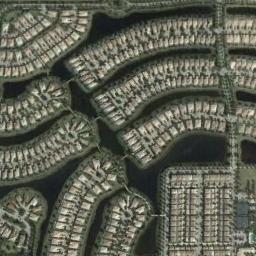
Label: residential